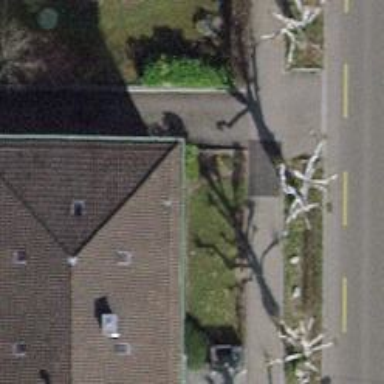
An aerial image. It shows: Rack for bicycle parking.